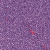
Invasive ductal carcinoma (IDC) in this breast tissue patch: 1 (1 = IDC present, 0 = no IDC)